Question: I'm trying to produce a timeline for my real-time embedded code.
I need to show all the interrupts, what triggers them, when they are serviced, how long they execute, etc. I have done the profiling and have the raw data, now I need a way to show the timeline graphically, to scale.
I've been searching for a good tool, but haven't come up with anything great yet. Everything that I've found works on timelines of days and years. I want a graph showing a single 2-millisecond cycle. For now I'm using Visio, but I keep thinking there must be something easier. Any ideas?
I'm hoping to produce something like this: .
Unfortunately, mine is more complicated, but that's the general idea.
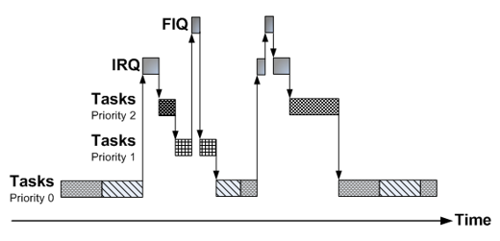
Answer: So at that scale your abscissas is going to be a pure number (e.g. microseconds from the start time, or some such). Graphing tools to graph things like this are commonplace.
I'd suggest something like <URL>, but I suspect there's more to the problem than is evident in your summary.
Ah, the picture makes it all much clearer. If gnuplot doesn't do it for you, I'll offer another suggestion (or at least tell you what I'd do): write it from scratch.
Specifically, I'd probably throw together something in a scripting language (ruby, python, whatever) to read the data and generate <URL>. If you dig in you should have something plausible in an hour and within a week you'll have something that suits you better than any off the shelf GUI app ever will.